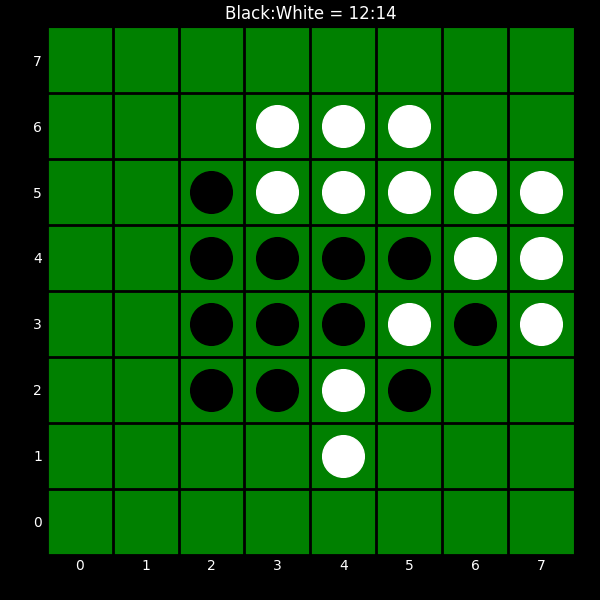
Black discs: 12
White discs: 14